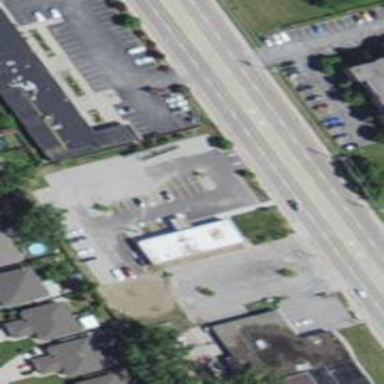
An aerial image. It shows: Retail area.